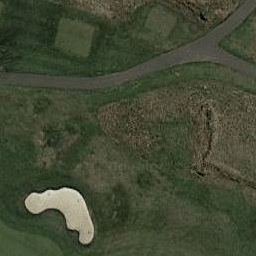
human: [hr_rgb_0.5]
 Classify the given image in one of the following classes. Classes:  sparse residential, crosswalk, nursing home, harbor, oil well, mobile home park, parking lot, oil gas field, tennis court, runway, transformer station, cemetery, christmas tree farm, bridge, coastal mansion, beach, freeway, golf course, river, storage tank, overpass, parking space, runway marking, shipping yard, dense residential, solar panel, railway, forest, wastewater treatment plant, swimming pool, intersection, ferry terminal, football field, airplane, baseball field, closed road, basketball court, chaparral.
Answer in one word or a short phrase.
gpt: golf course